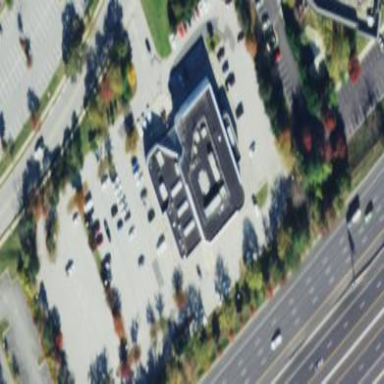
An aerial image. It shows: Building that houses fitness center.